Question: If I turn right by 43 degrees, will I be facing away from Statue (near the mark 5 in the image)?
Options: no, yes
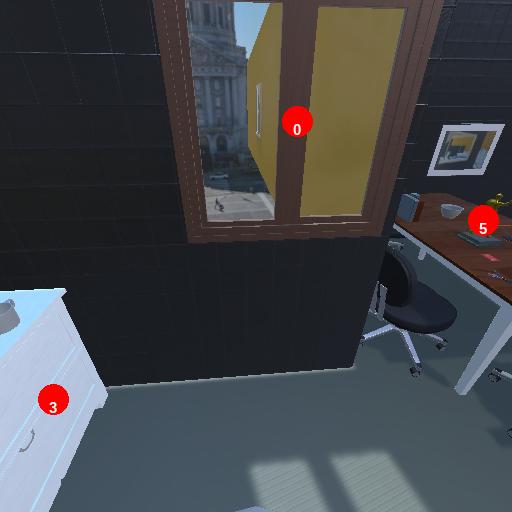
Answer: no